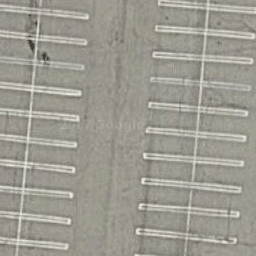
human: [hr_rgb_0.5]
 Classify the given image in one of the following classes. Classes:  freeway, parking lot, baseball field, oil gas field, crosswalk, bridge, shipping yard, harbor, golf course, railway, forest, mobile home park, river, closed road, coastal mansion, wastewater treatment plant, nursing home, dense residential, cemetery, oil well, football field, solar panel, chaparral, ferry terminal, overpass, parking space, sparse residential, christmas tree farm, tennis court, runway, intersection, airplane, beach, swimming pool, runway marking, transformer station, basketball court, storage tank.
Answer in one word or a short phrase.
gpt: parking space